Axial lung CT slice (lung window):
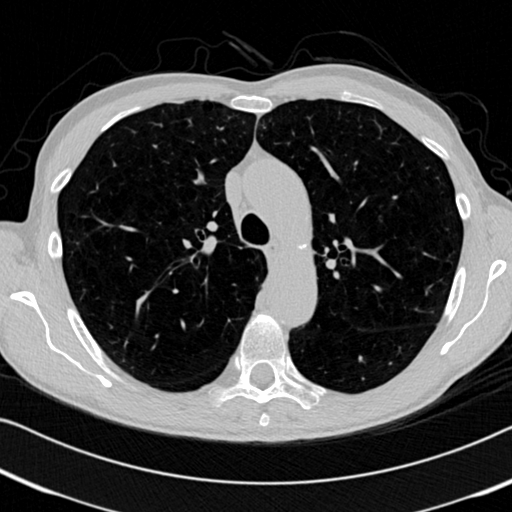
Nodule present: no